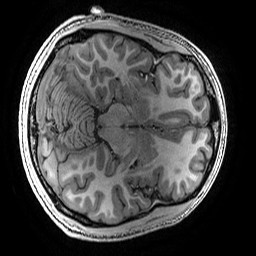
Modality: T1w
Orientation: axial
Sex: male
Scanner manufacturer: ge
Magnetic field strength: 3 T
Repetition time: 0.007664 s
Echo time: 0.00342 s